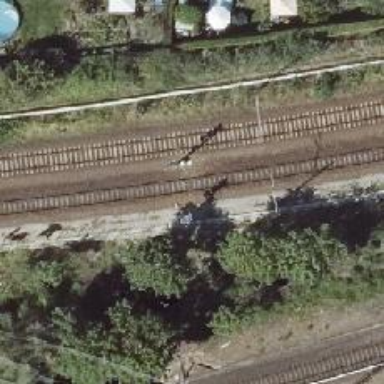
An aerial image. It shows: Railway signal.